Question: I've created a database 'Test1' in Microsoft SQL Server Management Studio and I would like to connect this database to my VS C# project. I found this <URL>. Is there some way how to connect user-created table to my VS project?
Thank you for your answers and I hope that my problem is understandable.

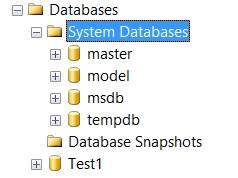
Answer: Probably not the best way, but from Visual Studio:
- -
From here, there are two options depending on whether the database above was created for SQL Server or as a SQL Express file.
-
OR
- - -
You should now see Test1 under data connections in the Server Explorer pane, finally:
- -